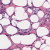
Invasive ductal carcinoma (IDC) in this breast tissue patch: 0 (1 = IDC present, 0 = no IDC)